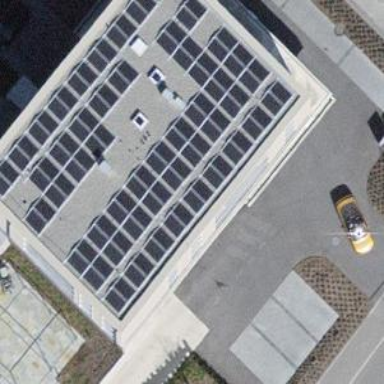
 consisting of solar photovoltaic panels."